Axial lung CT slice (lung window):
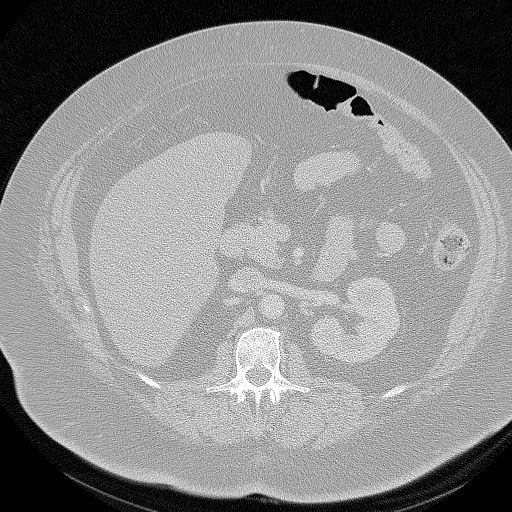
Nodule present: no